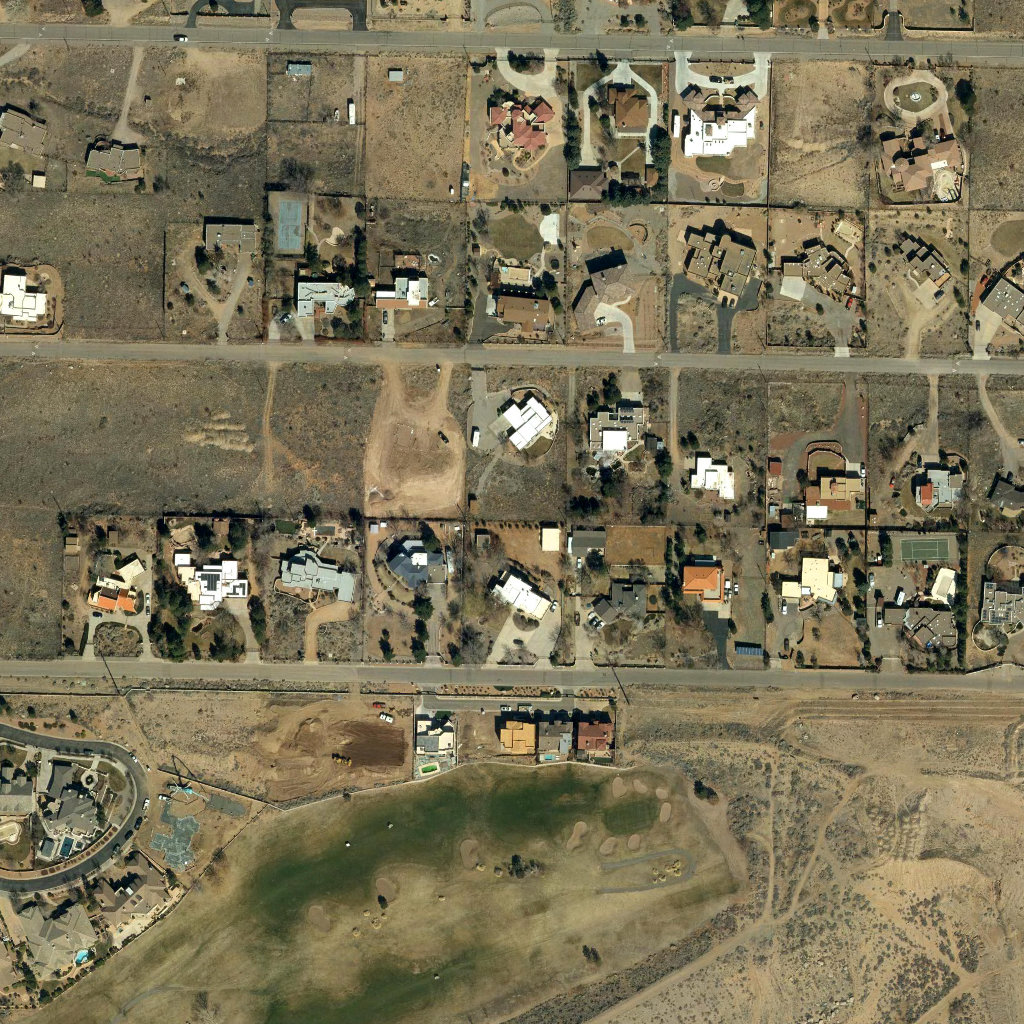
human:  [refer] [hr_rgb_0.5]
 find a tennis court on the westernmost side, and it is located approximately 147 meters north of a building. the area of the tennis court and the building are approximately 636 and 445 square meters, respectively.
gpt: <box>[[26, 18, 30, 25, 0]]</box>

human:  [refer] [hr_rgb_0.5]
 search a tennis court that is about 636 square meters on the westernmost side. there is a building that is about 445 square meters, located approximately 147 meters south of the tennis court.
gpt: <box>[[26, 18, 30, 25, 0]]</box>